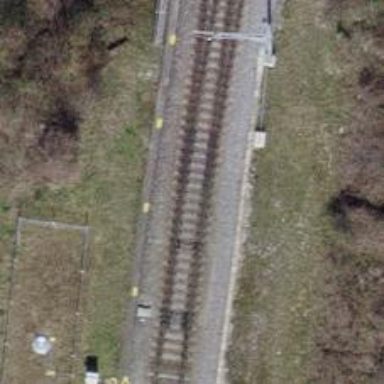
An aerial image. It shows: Railway switch.